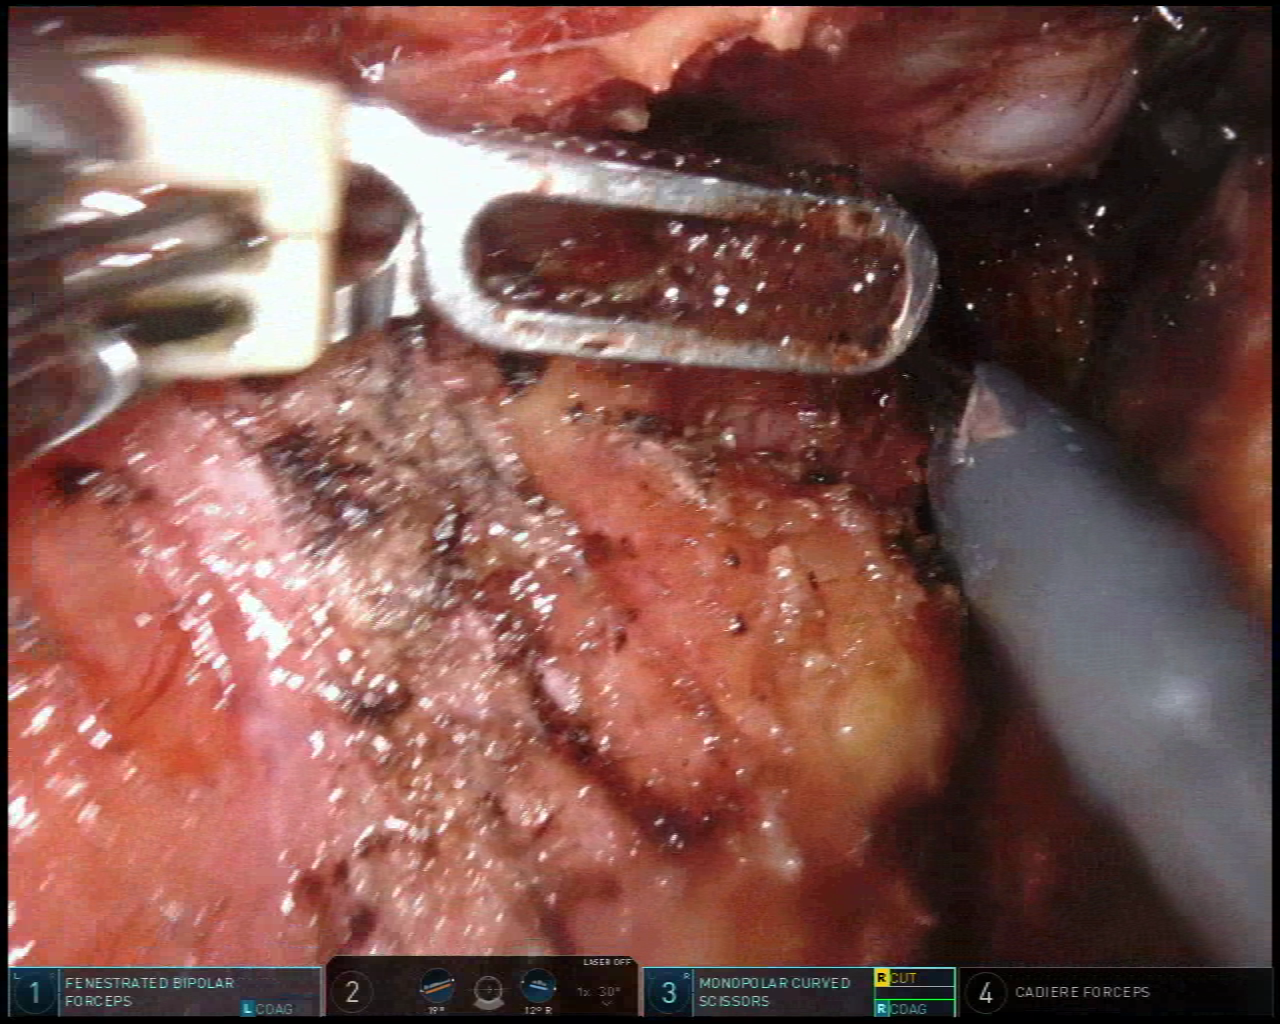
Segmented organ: vesicular_glands
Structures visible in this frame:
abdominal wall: no
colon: no
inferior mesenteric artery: no
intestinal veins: no
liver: no
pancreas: no
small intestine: no
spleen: no
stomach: no
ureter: no
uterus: no
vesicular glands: yes